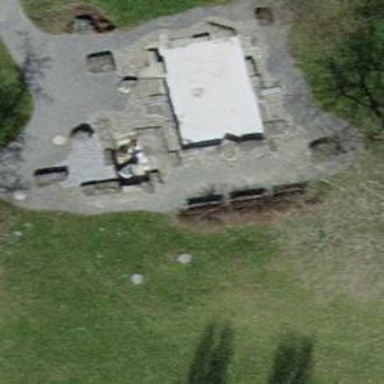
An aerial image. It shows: Fountain.